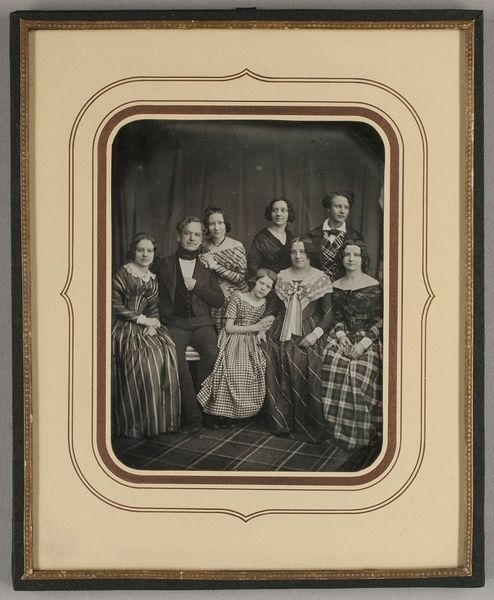
Titel: Familienbildnis
Künstler: Carl Ferdinand Stelzner
Standort: Hamburg
Institution: Museum für Kunst und Gewerbe Hamburg
Schlagwörter: gruppenportrait, familie, person, foto, fotografie, photographie, photo, verwandtschaft, lichtbild, daguerreotypie, abstammung, historische, bildwerke, angewandte und bildende kunst, hessische systematik, persönlichkeit, porträtfotografie, porträtphotographie, gruppenporträt